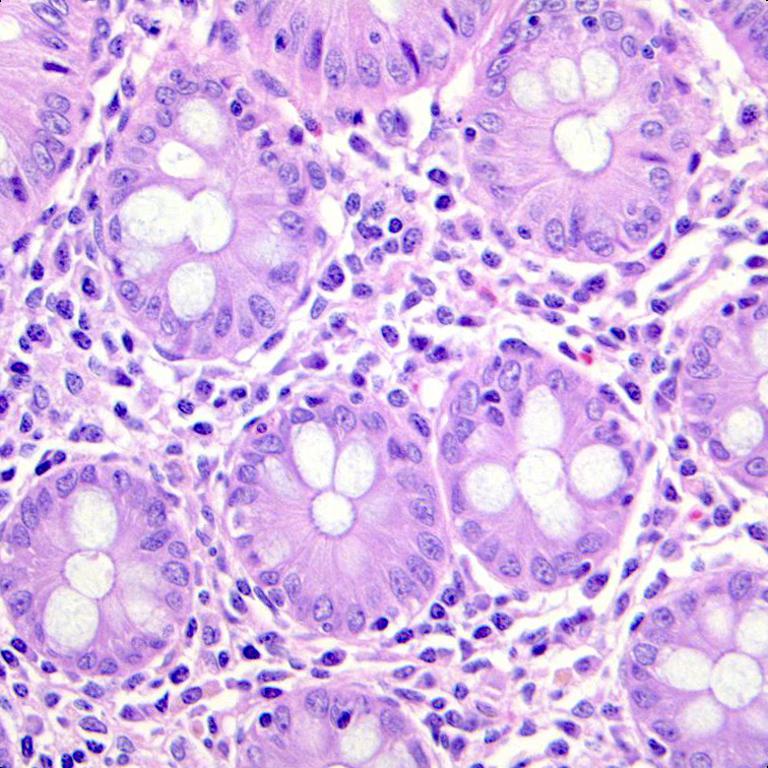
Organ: colon
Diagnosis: benign